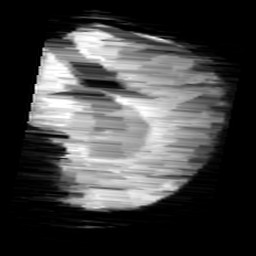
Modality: minIP
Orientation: sagittal
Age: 10
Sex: male
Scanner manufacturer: siemens
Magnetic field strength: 3 T
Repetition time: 0.027 s
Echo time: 0.02 s